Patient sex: M
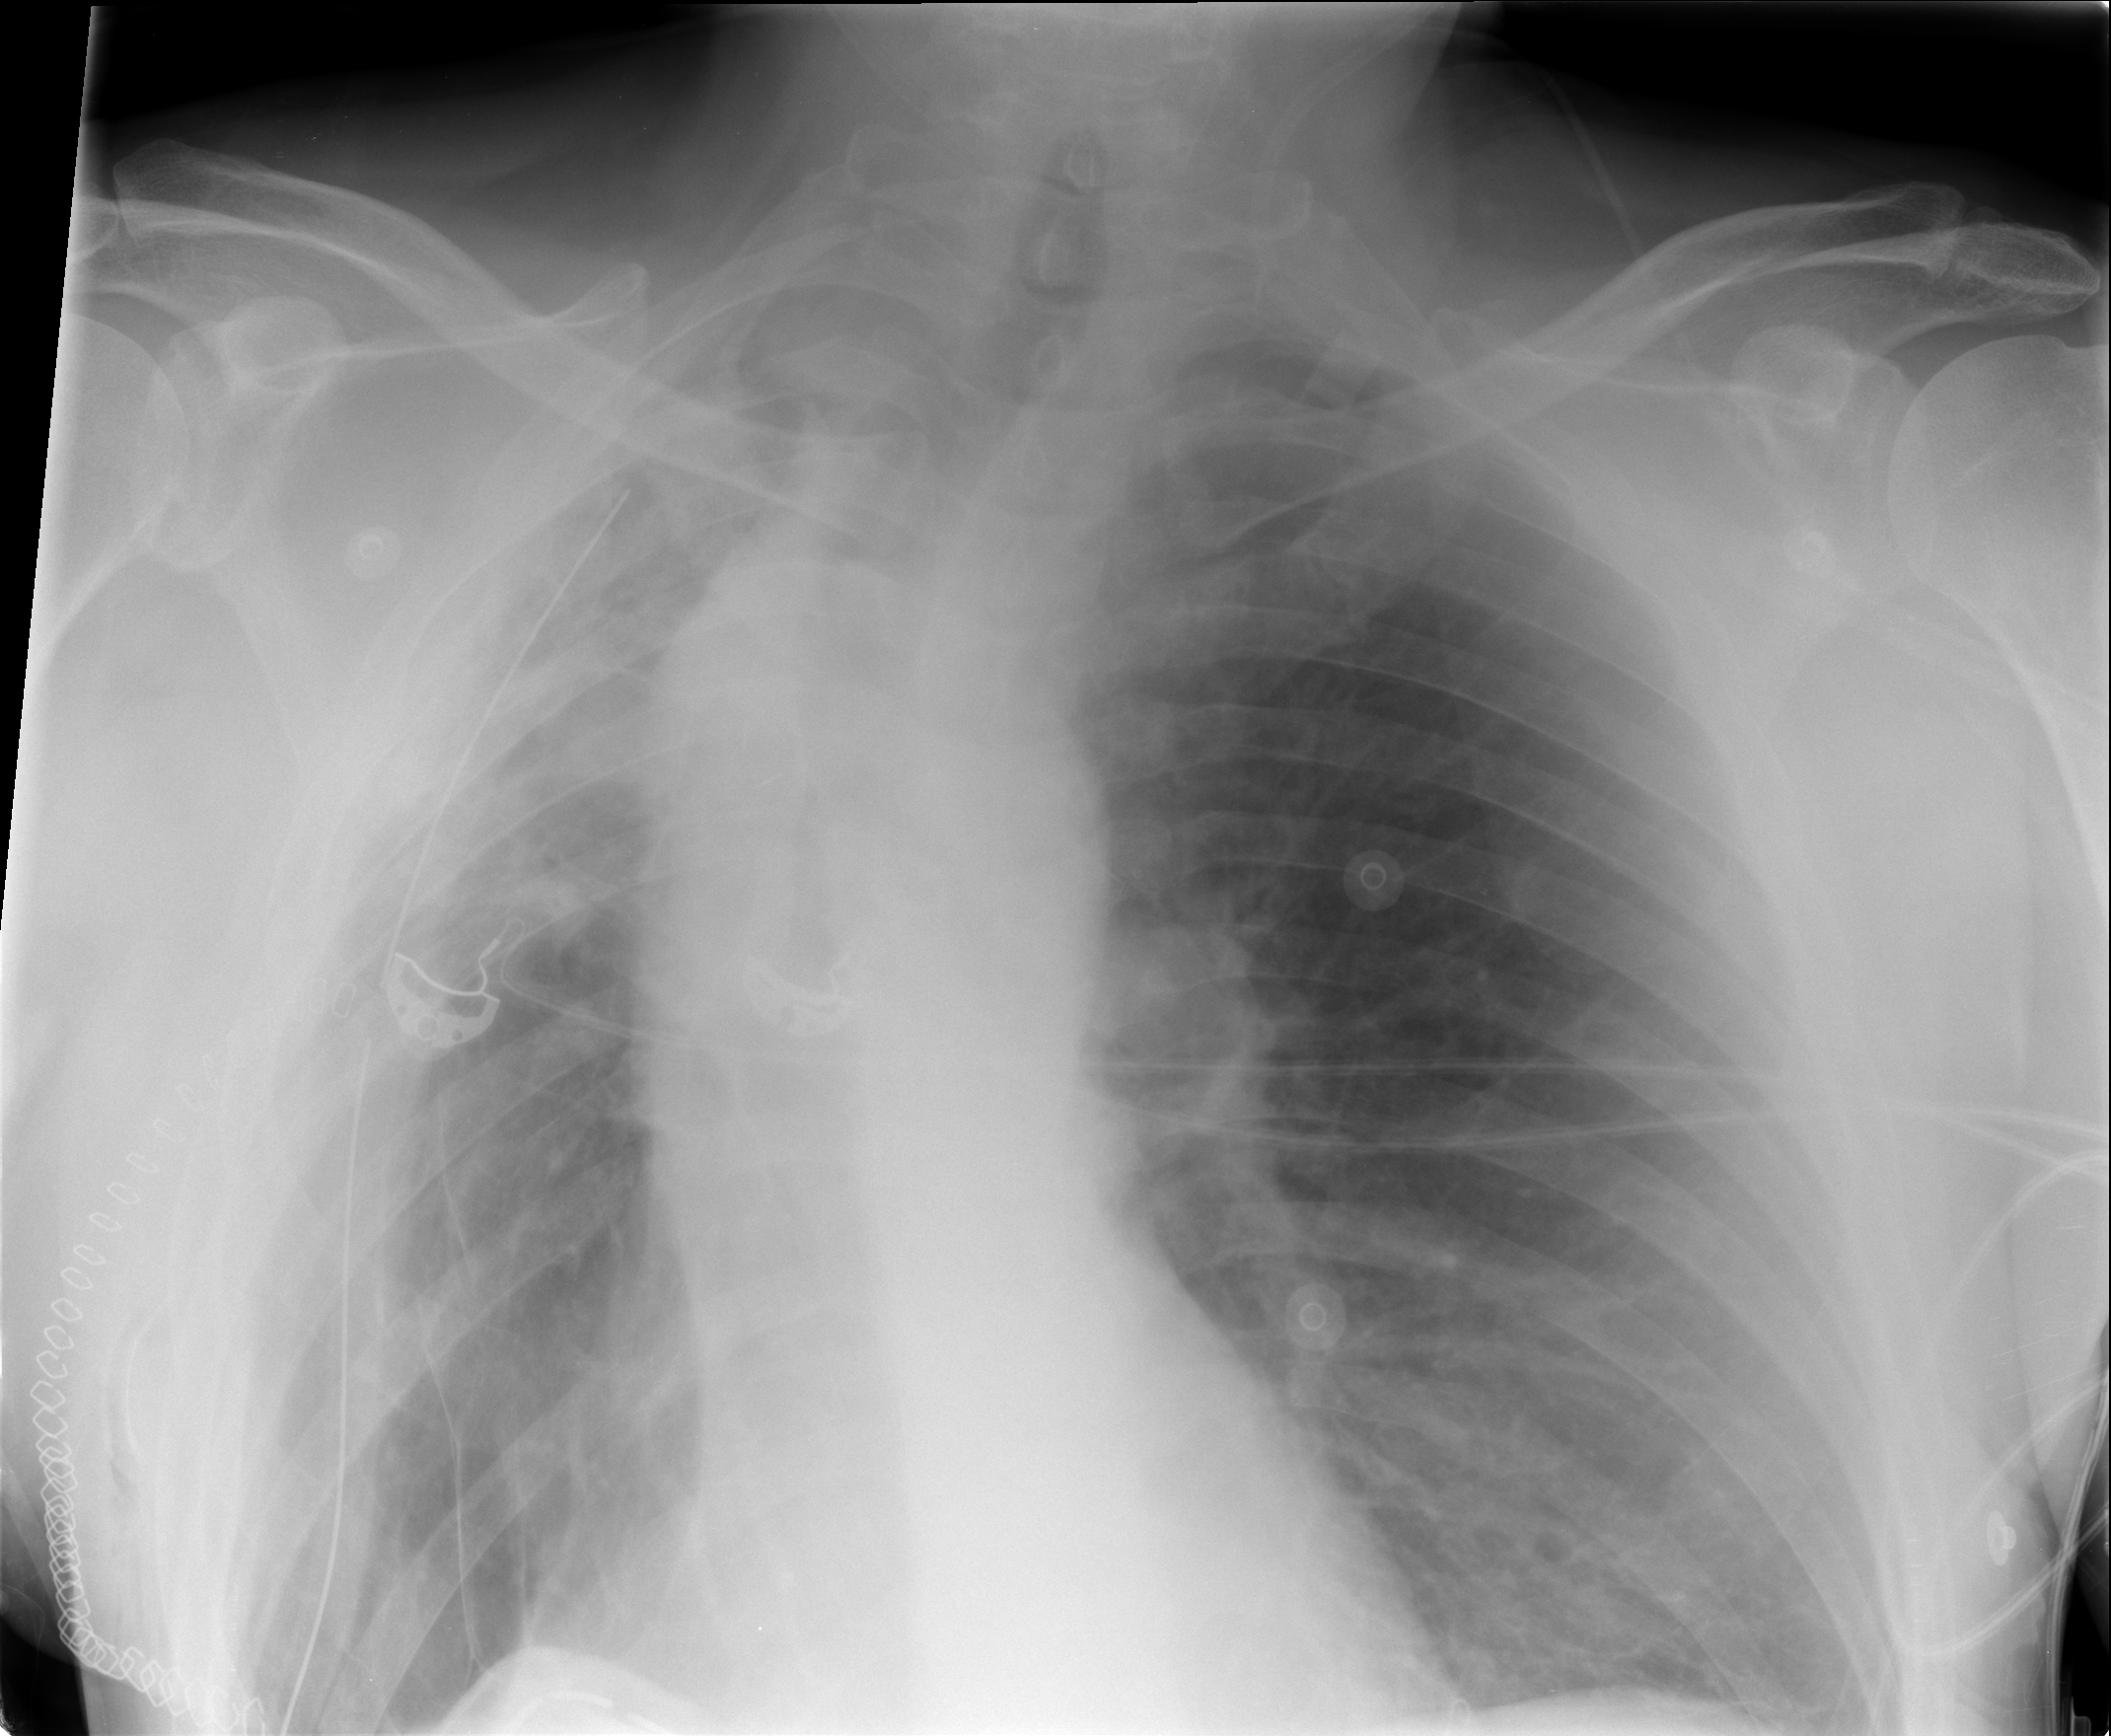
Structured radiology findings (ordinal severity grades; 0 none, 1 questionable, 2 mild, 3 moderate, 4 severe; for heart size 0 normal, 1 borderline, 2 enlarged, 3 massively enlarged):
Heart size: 0
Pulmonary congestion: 0
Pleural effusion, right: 0
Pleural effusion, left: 0
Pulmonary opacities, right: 2
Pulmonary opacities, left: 0
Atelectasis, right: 2
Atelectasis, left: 0